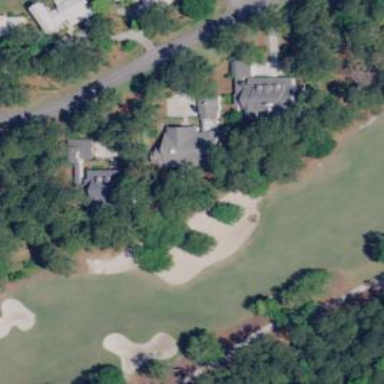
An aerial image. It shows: Sandy area is golf bunker.